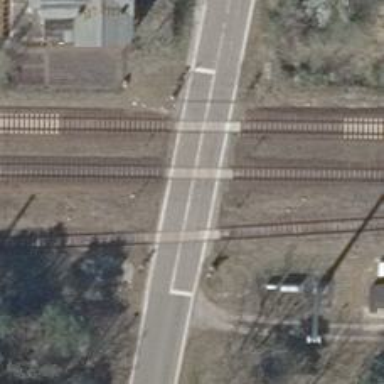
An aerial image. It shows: Railway level crossing.